Field crop: tomato
Growth stage: 2
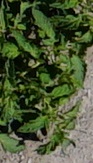
Species: tomato